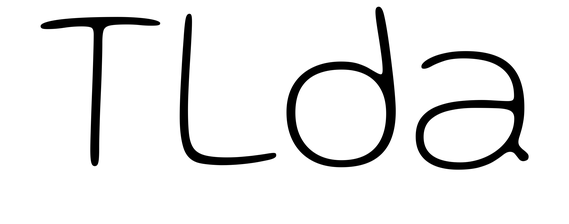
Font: Gluten_Thin